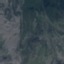
Label: HerbaceousVegetation